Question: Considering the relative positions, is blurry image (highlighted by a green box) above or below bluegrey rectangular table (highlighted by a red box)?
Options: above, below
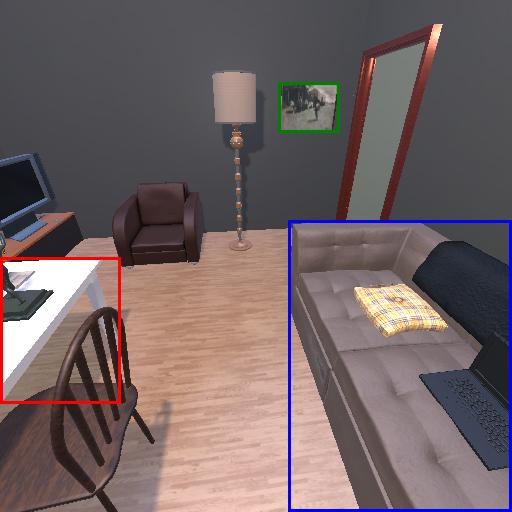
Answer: above